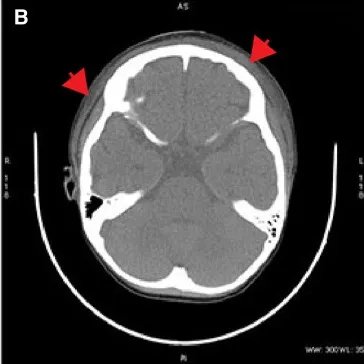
Representative radiographs. (A,B) CT images demonstrating scalp abscess on DAO 14.
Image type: radiology (ct)